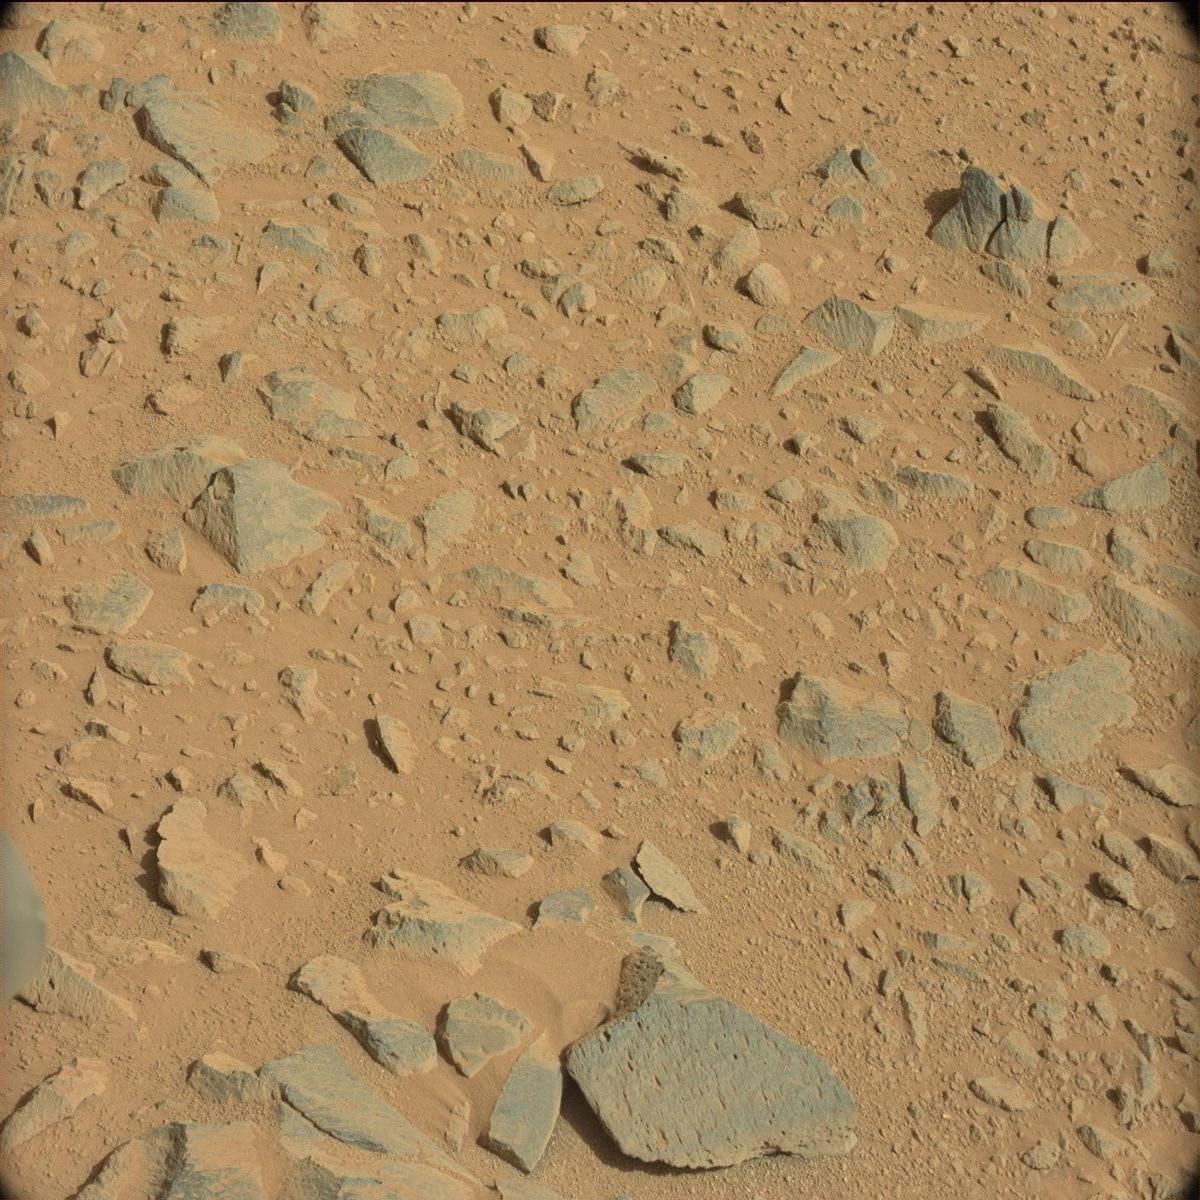
Terrain classes present: Bedrock, Rock, Sand / Soil